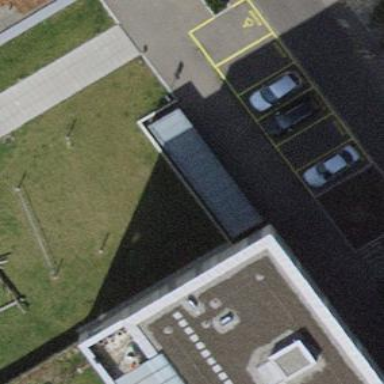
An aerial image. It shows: Bicycle parking area with racks.